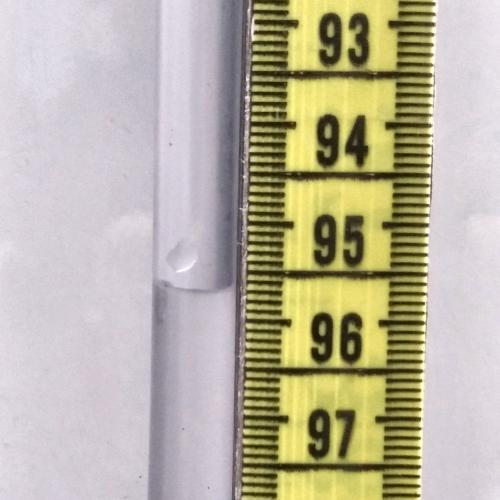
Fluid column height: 95.7 cm